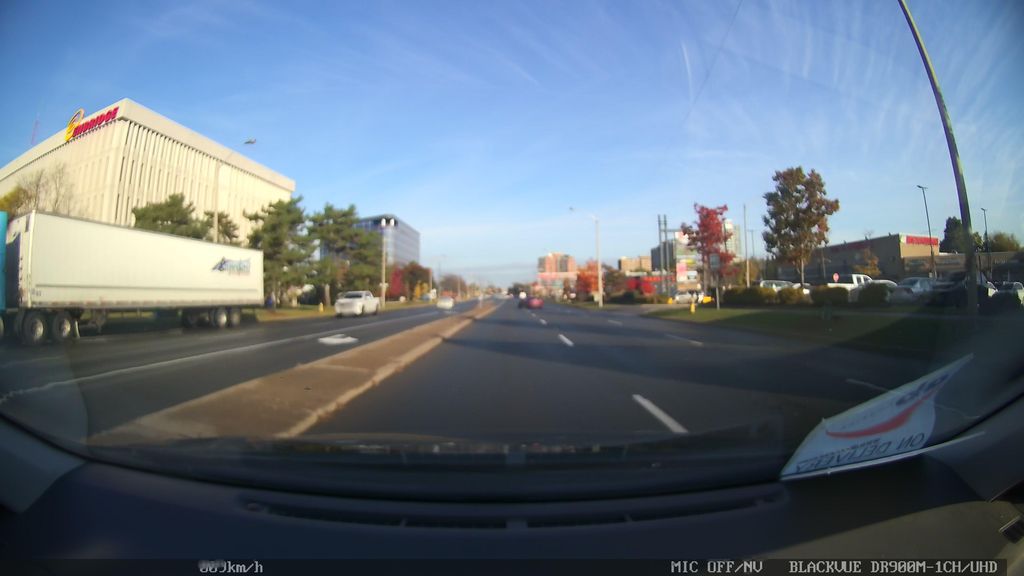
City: toronto